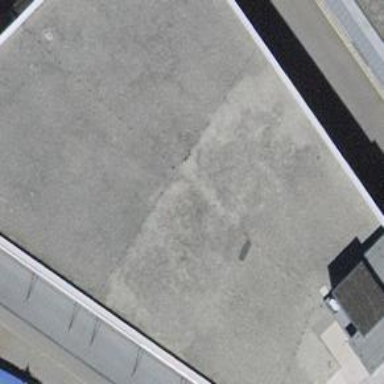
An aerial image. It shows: Industrial building.